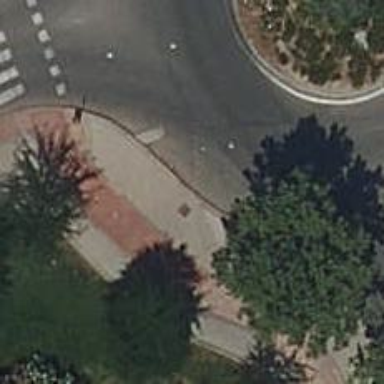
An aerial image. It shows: Tertiary road with asphalt surface leading to roundabout.